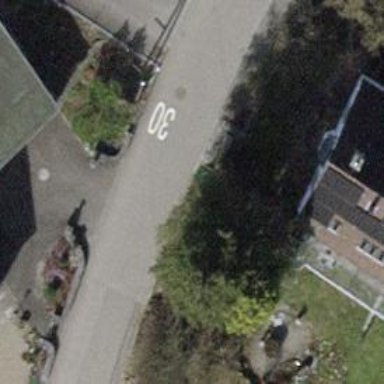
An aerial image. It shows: Street cabinet.